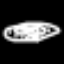
Label: donut